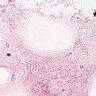
Metastatic tissue present: no